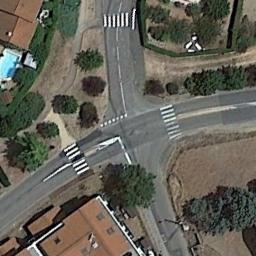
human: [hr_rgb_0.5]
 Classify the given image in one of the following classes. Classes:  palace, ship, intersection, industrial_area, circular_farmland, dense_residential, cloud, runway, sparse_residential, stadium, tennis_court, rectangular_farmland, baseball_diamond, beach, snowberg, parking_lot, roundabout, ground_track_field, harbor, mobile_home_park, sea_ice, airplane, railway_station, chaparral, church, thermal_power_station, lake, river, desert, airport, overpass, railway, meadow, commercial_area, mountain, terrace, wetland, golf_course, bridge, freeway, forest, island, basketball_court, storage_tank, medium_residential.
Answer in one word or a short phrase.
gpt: intersection